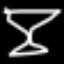
Label: hourglass